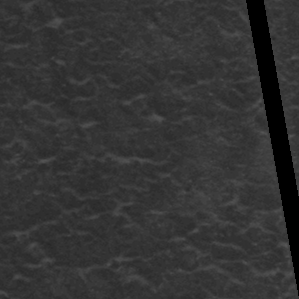
Label: frost